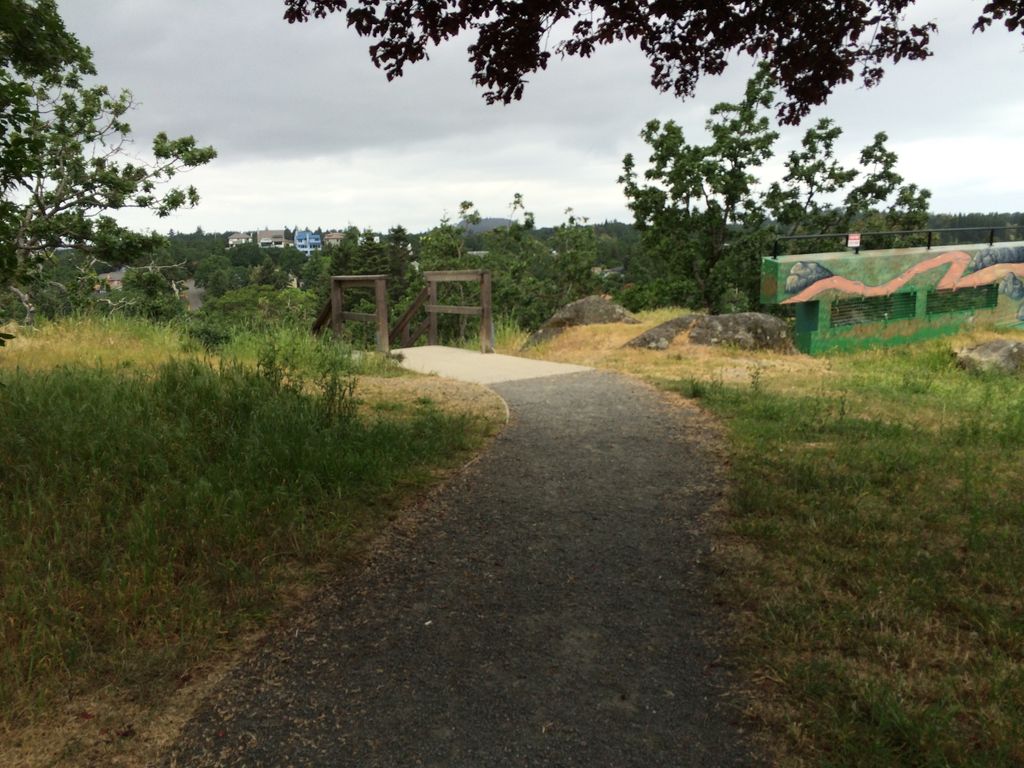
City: victoria